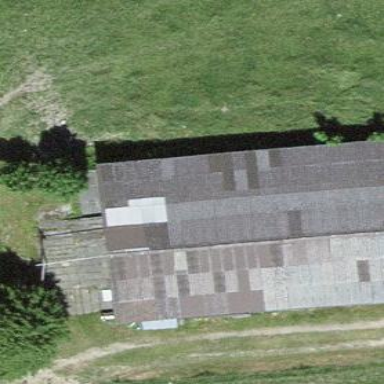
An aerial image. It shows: Farm auxiliary building.